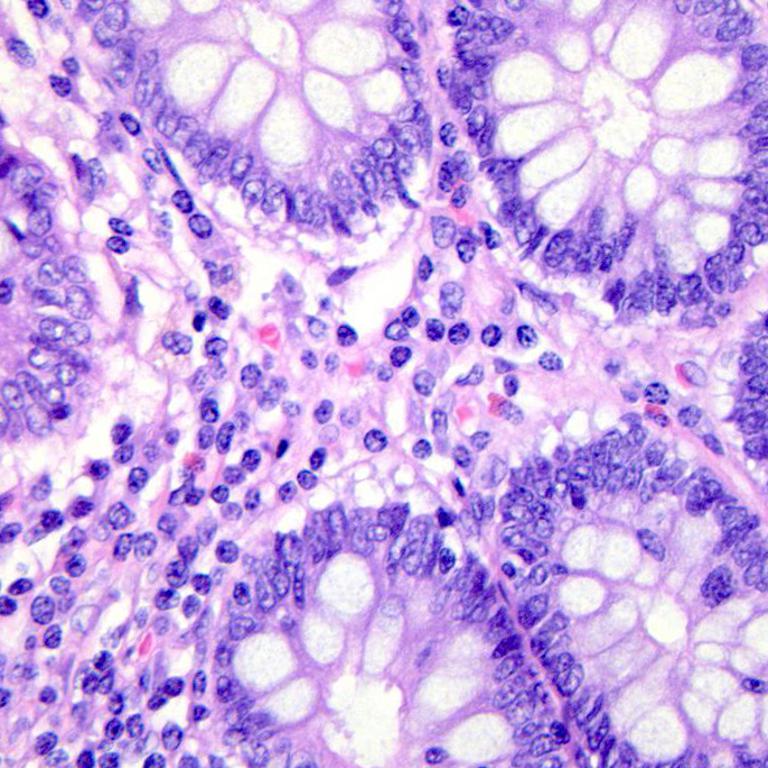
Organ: colon
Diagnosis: benign